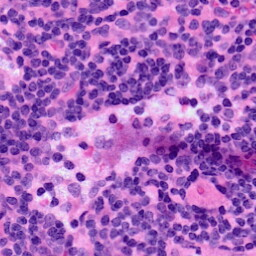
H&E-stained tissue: LymphNode